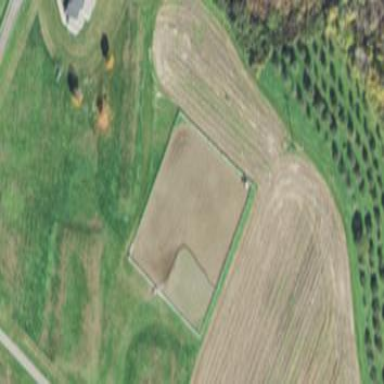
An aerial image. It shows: Equestrian pitch for leisure land activities.